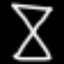
Label: hourglass